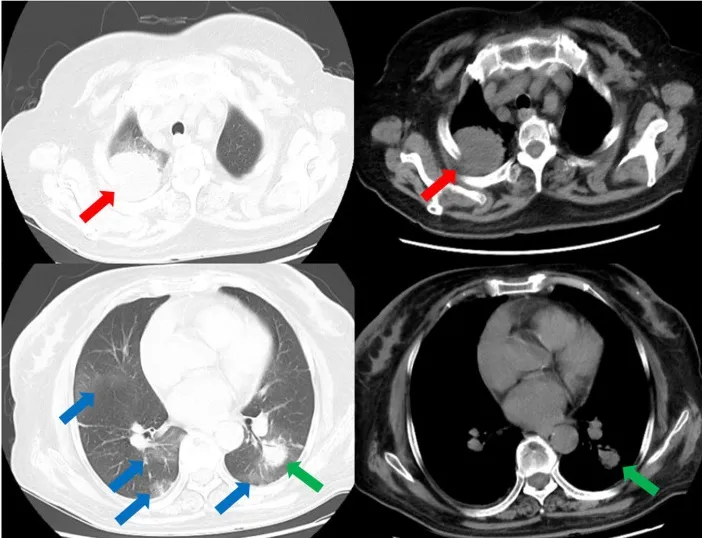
CT scans of the thorax on the day of admission demonstrates multiple nodular and patchy infiltrates in the lungs. Nodular infiltrate in the right lung (red arrows). Nodular infiltrate in the left lung (green arrows). Patchy infiltrates in both lungs (blue arrows).
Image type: radiology (ct)